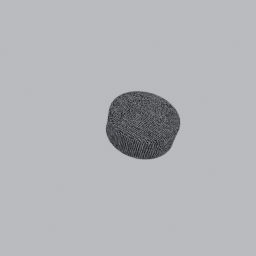
Label: furniture